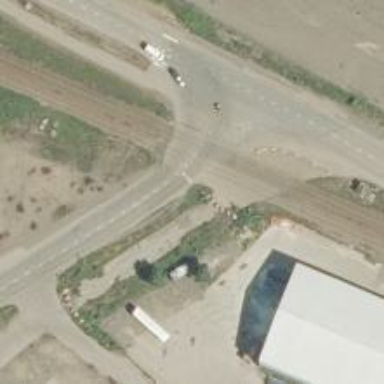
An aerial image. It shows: Railway level crossing.